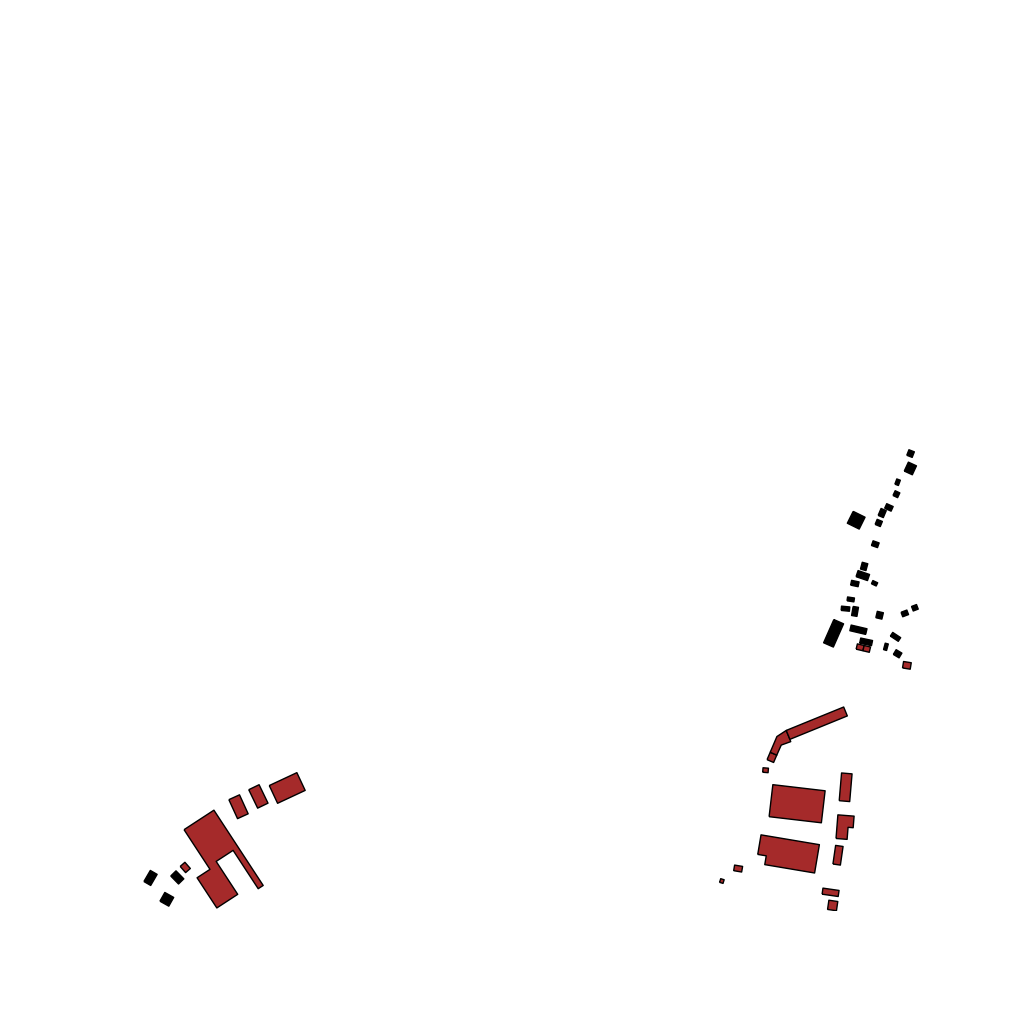
Tags: overhead vector_map, agriculture, industrial, recreation, residential, individual_rise, low_rise, density_1, Building, Facility, 1.0 km²